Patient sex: F
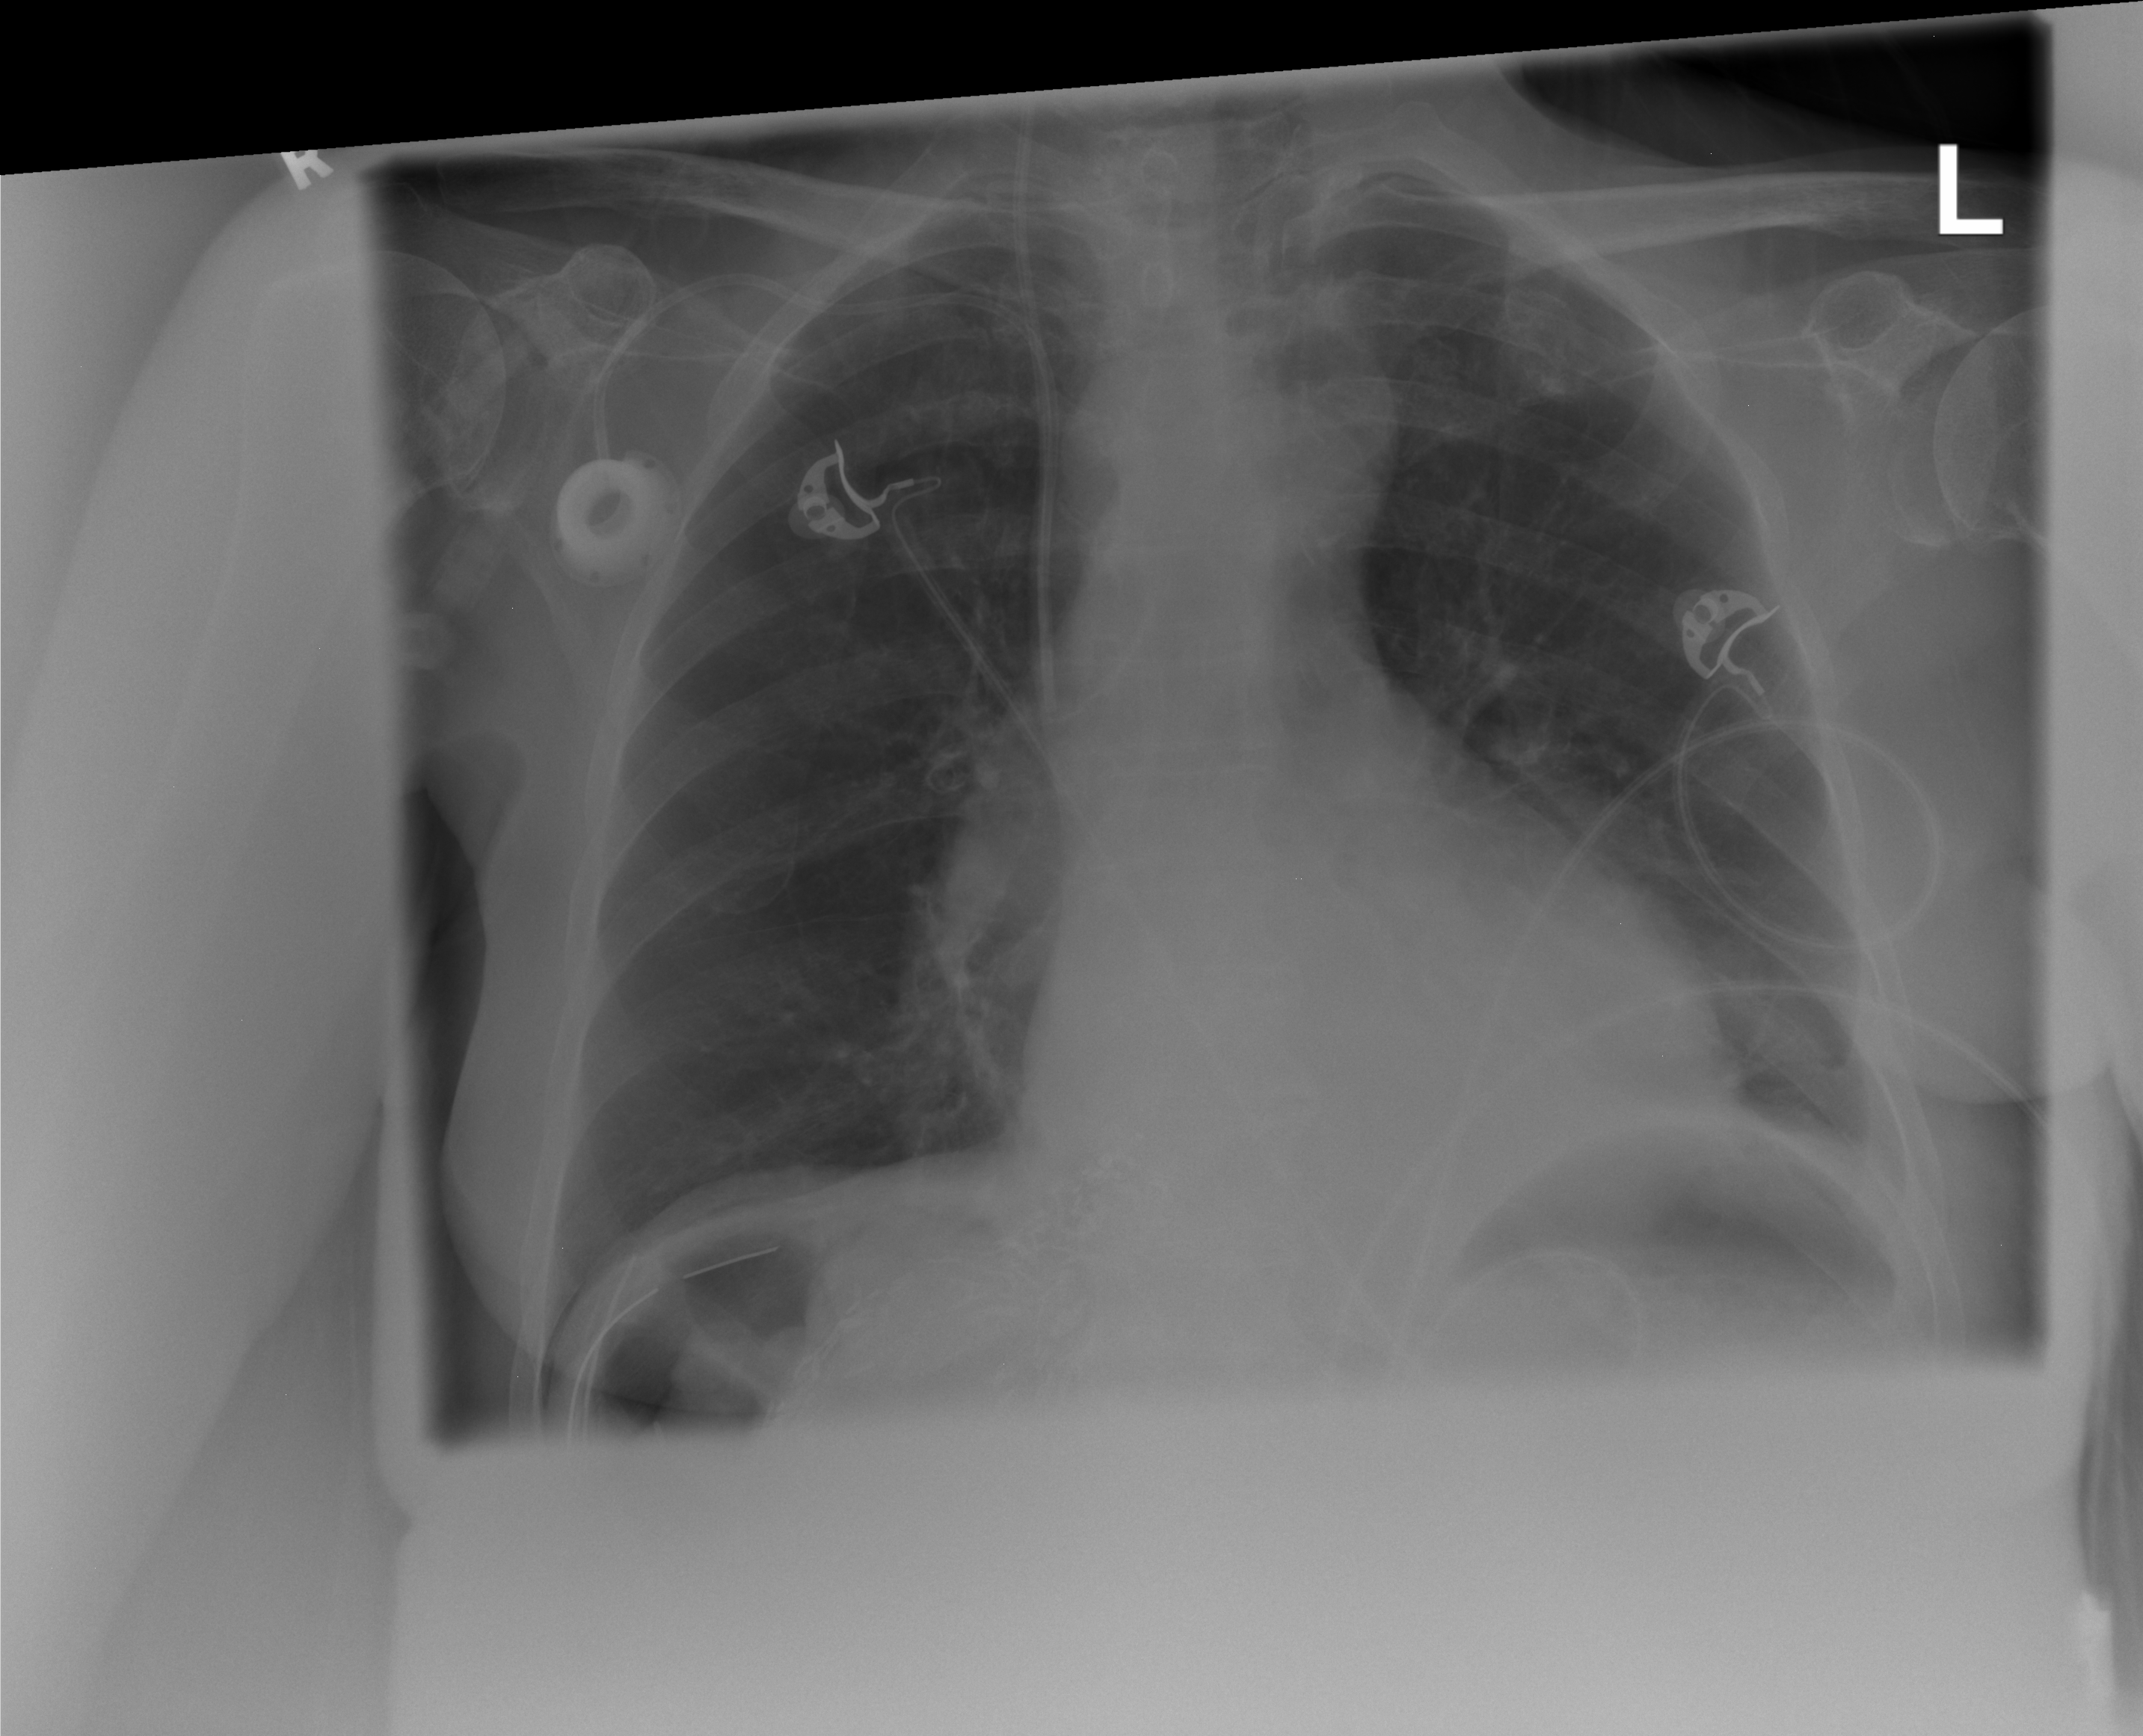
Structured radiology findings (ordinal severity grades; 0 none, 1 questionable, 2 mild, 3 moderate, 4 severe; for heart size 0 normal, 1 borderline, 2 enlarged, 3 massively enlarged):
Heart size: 0
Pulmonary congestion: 0
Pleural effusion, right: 0
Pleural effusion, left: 2
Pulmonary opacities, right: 0
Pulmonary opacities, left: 0
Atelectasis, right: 0
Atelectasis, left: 2